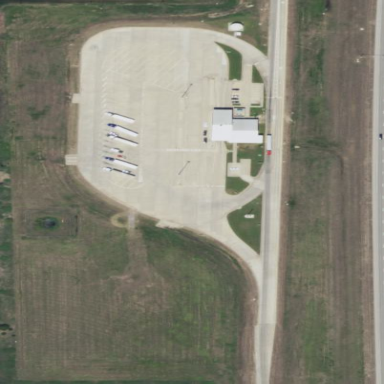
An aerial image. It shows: Weigh station for services.